Question: I have an excel file with two sheets. I would like to copy 3 columns from the first sheet to the second sheet.
Note:
- - I have tried many methods. My best attempt so far is : '''
df_new_sheet2 = pd.concat([df_old_sheet2, df_three_of_sheet1], axis=1, join_axes=[df_old_sheet2.index])
'''
But this is not the desired output.
If pandas can not do this, could you please suggest some other python package which could work ?
In case I'm not describing the problem clearly enough, I upload a pic which may help more or less. Thx for your answers~

UPDATE[2017.07.24]:
I Finally find my fault!
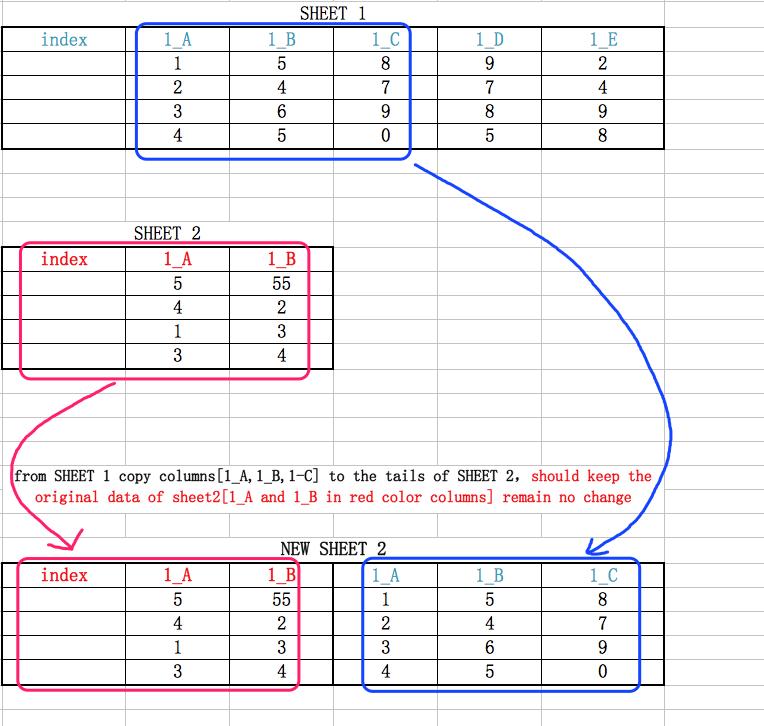
Answer: This method uses pandas and <URL>.
Setup (create demo excel file):
'''
import pandas as pd
df1 = pd.DataFrame({'1_A': [1,2,3,4], '1_B': [5,4,6,5],
'1_C': [8,7,9,0], '1_D': [9,7,8,5], '1_E': [2,4,9,8]})
df2 = pd.DataFrame({'1_A': [5,4,1,3], '1_B': [55,2,3,4]})
setup_dict = {'Sheet_1': df1, 'Sheet_2': df2}
with pd.ExcelWriter('excel_file.xlsx',
engine='xlsxwriter') as writer:
for ws_name, df_sheet in setup_dict.items():
df_sheet.to_excel(writer, sheet_name=ws_name)
'''
(Start here to read an existing excel file)
'''
#Read your excel file, use "sheetname=None" to create a dictionary of
#worksheet dataframes. (Note: future versions of pandas will use
#"sheet_name" vs. "sheetname").
#Replace 'excel_file.xlsx' with the actual path to your file.
ws_dict = pd.read_excel('excel_file.xlsx', sheetname=None)
#Modify the Sheet_2 worksheet dataframe:
#(or, create a new worksheet by assigning concatenated df to a new key,
#such as ws_dict['Sheet_3'] = ...)
ws_dict['Sheet_2'] = pd.concat([ws_dict['Sheet_2'][['1_A','1_B']],
ws_dict['Sheet_1'][['1_A','1_B','1_C']]],
axis=1)
#Write the ws_dict back to disk as an excel file:
#(replace 'excel_file.xlsx' with your desired file path.)
with pd.ExcelWriter('excel_file.xlsx',
engine='xlsxwriter') as writer:
for ws_name, df_sheet in ws_dict.items():
df_sheet.to_excel(writer, sheet_name=ws_name)
'''
Other methods may be used to combine the columns such as a join (with different suffixes representing the original worksheets, for example)
since all of the worksheets are converted to dataframes when the excel file
is read.
EDIT (for new worksheet and unique column names...)
'''
ws_dict = pd.read_excel('excel_file.xlsx', sheetname=None)
#Modify the Sheet_2 worksheet dataframe:
#(or, create a new worksheet by assigning concatenated df to a new key,
#such as ws_dict['Sheet_3'] = ...)
ws_dict['Sheet_3'] = ws_dict['Sheet_2'][['1_A','1_B']].join(ws_dict['Sheet_1'][['1_A','1_B','1_C']],
lsuffix='_sh2', rsuffix='_sh1', how='outer')
#Write the ws_dict back to disk as an excel file:
#(replace 'excel_file.xlsx' with your desired file path.)
with pd.ExcelWriter('excel_file.xlsx',
engine='xlsxwriter') as writer:
for ws_name, df_sheet in ws_dict.items():
df_sheet.to_excel(writer, sheet_name=ws_name)
'''